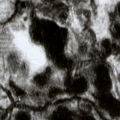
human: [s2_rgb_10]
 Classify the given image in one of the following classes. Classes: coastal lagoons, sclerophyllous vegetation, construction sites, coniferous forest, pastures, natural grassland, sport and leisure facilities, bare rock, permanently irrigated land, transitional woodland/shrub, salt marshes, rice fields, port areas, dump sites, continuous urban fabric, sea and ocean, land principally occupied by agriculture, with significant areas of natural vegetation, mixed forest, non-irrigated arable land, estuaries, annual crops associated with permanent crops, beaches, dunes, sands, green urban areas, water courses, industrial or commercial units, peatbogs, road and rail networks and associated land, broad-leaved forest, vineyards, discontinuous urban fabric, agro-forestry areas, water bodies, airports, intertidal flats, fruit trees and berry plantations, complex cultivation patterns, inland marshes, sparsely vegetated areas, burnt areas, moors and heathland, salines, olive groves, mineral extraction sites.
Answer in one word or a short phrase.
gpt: coniferous forest, transitional woodland/shrub, peatbogs